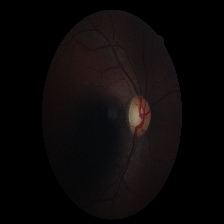
Diabetic retinopathy grade: Moderate